Question: I have two questions:
1. I want to display 6 buttons around an image on mouseover event of the image on specific positions. Is it possible?
2. Is it possible to write an onclick event for those buttons?
I don't have any experience in web designing. I used the below code
'''
function showIt(imgsrc)
{
document.getElementById('imageshow').src=imgsrc;
document.getElementById('imageshow').style.display='';
}
function hideIt()
{
document.getElementById('imageshow').style.display='none';
}
'''
'''
<input type="button" id="imageshow" Onclick="onClickFunc()" style="display:none" value="Button1"/>&nbsp;&nbsp;&nbsp;
<input type="button" id="imageshow" Onclick="onClickFunc()" style="display:none" value="Button2"/>&nbsp;&nbsp;&nbsp;
<input type="button" id="imageshow" Onclick="onClickFunc()" style="display:none" value="Button3"/><br>
<img src="Images/Image1.jpg" onmouseover="showIt(this.src)"><br>
<input type="button" id="imageshow" Onclick="onClickFunc()" style="display:none" value="Button4"/>&nbsp;&nbsp;&nbsp;
<input type="button" id="imageshow" Onclick="onClickFunc()" style="display:none" value="Button5"/>&nbsp;&nbsp;&nbsp;
<input type="button" id="imageshow" Onclick="onClickFunc()" style="display:none" value="Button6"/>
'''
but when I 'mouseout' from the image, the button is disappearing. If i remove the 'onmouseout' event, the button stays like that only which i don't want to. And I really didn't get on how to place 6 buttons around the image. I am planning to do like this:

So kindly help me. Thank you
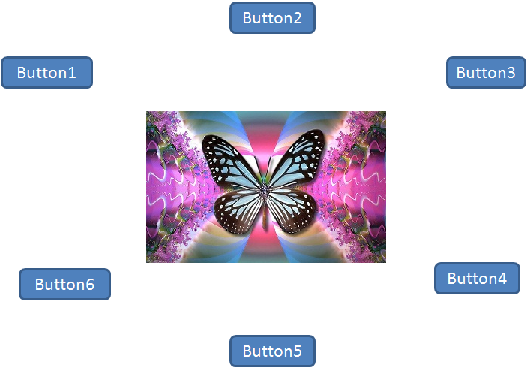
Answer: Yes this is possible, what you have to do is define all six button as you want and set property in style 'display:none' and when you will over the mouse on the image and when you wand to show all six images then call a function 'onmouseover' and set the 'display:none' property 'display:''' in this way when you will mouse over on the image all the images will get displayed
2nd you may write the 'onClick' with each button and it will work fine.
Hope will work for you.
This will be the code for each button out of six
'''
<input type="button" id="btn1" Onclick="onClickFunc()" style="display:none" value="Button1" />
'''